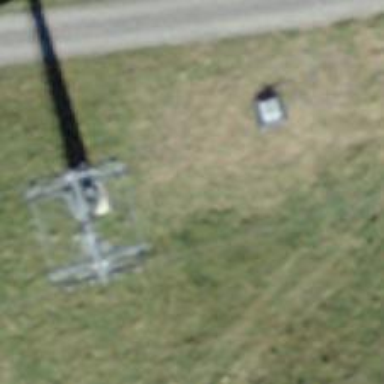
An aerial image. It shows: Pylon for aerialway.